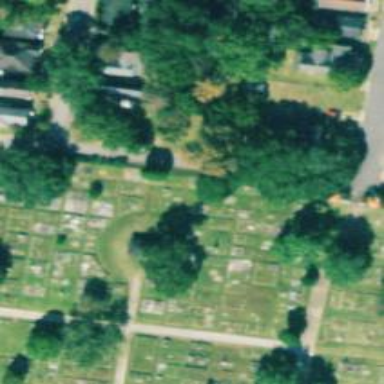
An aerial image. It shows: Sector of the cemetery.